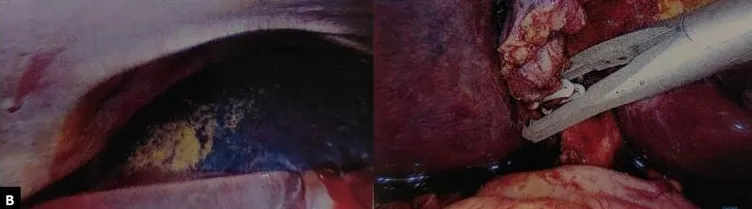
Laparoscopic procedure showed 6 x 4 x 1 cm3 hematoma of hepatic subcapsular right lobe.
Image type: medical_photograph (other_medical_photograph)